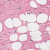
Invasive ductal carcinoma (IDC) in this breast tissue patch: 0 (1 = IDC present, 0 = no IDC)